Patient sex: M
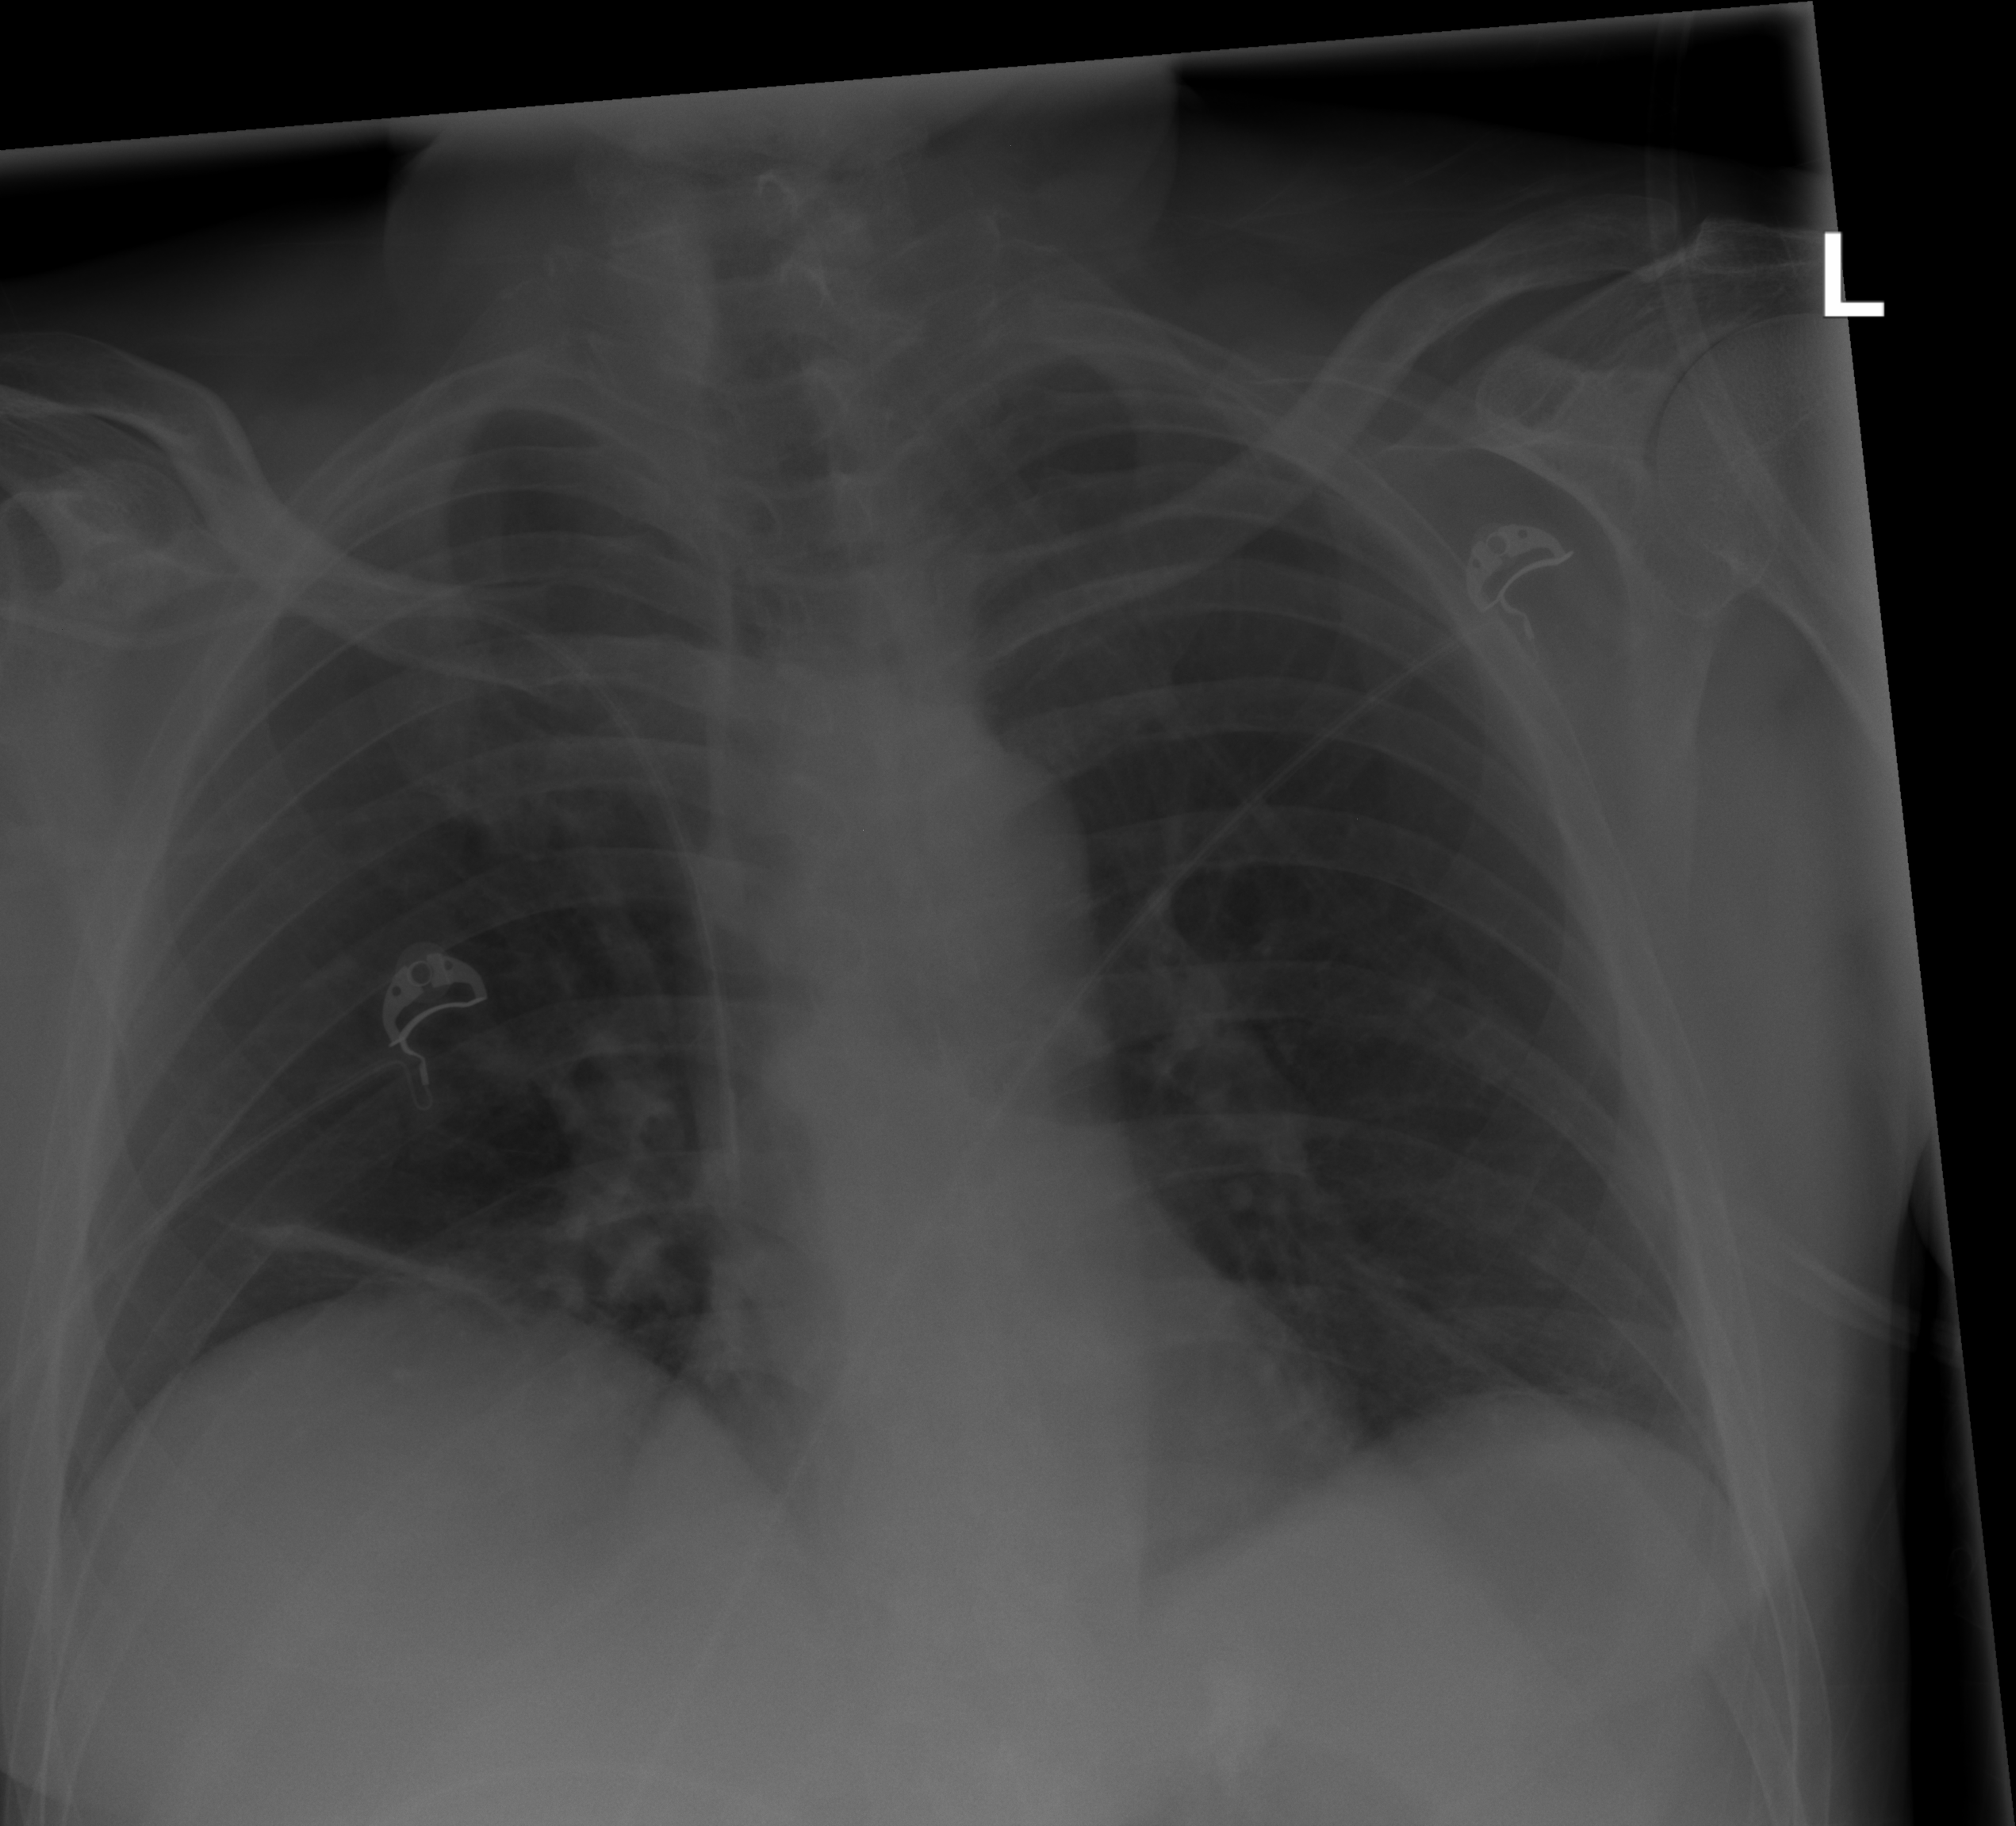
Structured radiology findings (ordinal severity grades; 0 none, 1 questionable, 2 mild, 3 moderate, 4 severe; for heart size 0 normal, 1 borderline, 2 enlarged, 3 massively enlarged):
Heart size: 0
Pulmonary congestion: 0
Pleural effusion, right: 0
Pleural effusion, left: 0
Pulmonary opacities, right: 0
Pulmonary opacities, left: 0
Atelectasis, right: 2
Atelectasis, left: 0